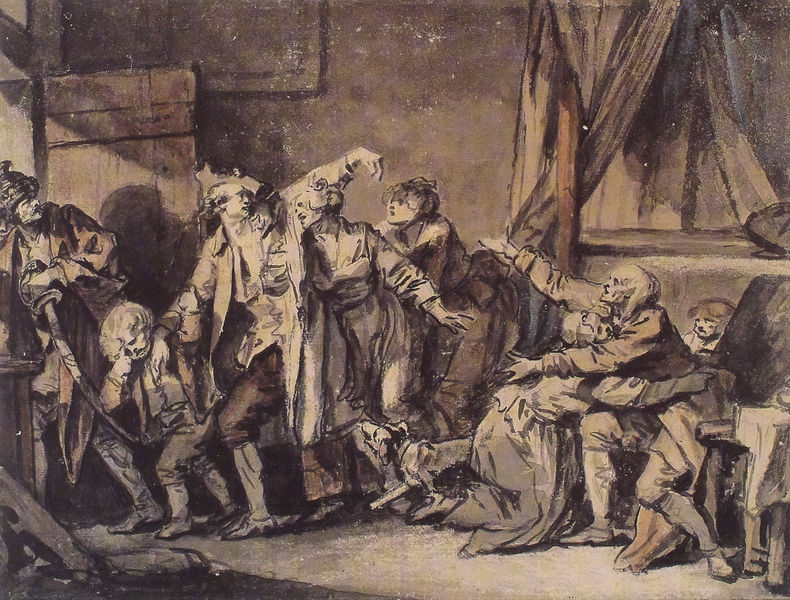
Titel: Der Fluch des Vaters: Der undankbare Sohn
Künstler: Jean-Baptiste Greuze
Institution: Lille, Musée des Beaux-Arts
Schlagwörter: gruppe, kampf, aquarell, frauen, menschen, fenster, frau, männer, raum, szene, tisch, tür, zimmer, haus, hund, arm, trauer, hütte, familie, kind, kinder, bett, tusche, greis, abschied, weinen, radierung, raub, schwert, säbel, verzweiflung, flehen, gerangel, neuzeit, diebstahl, orientale, aufhalten, 18.jahrhundert